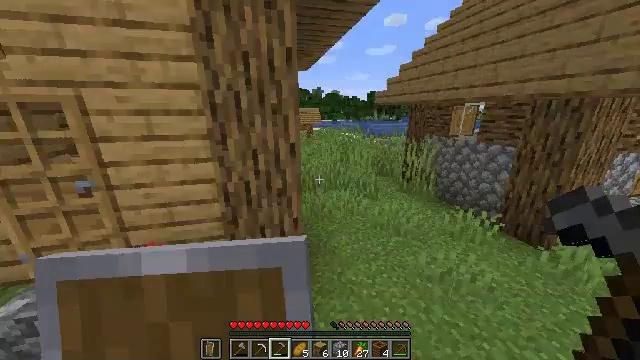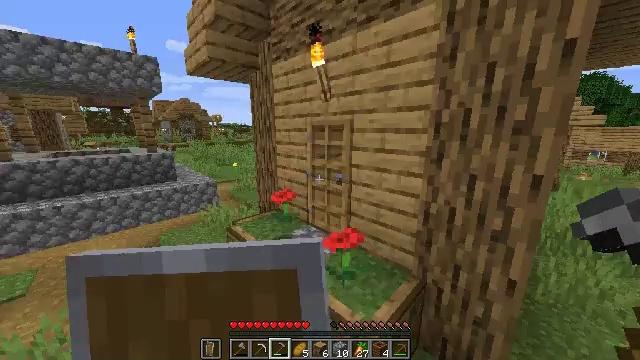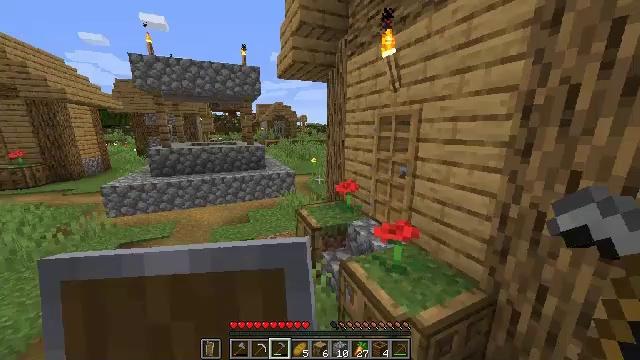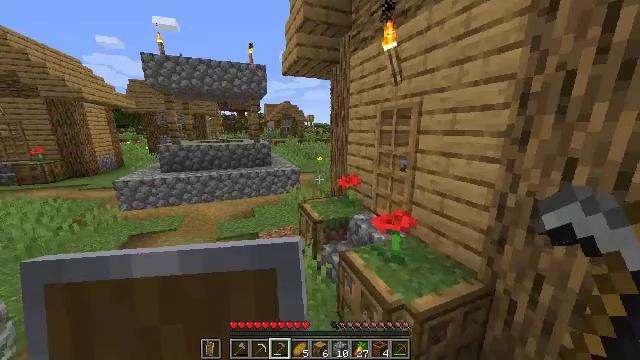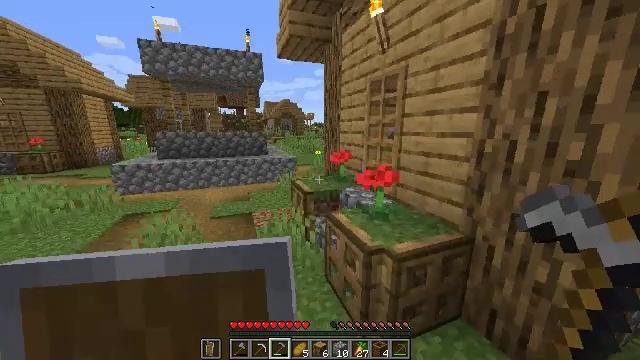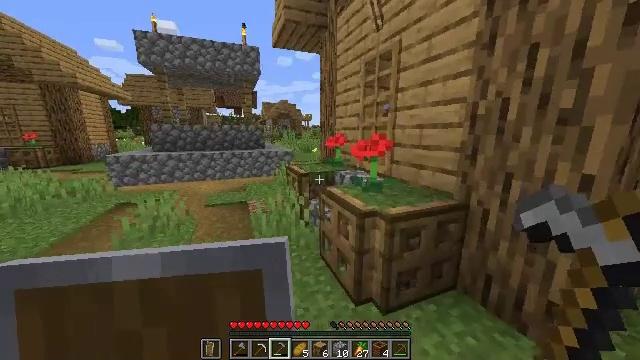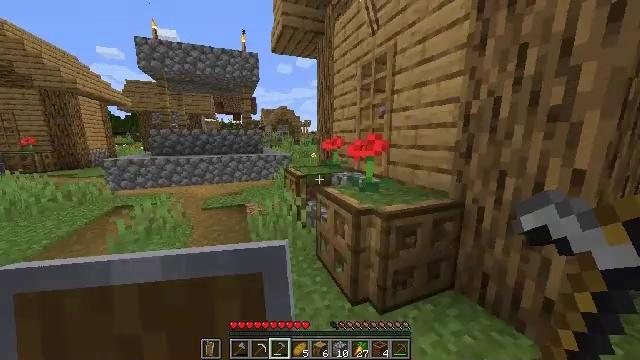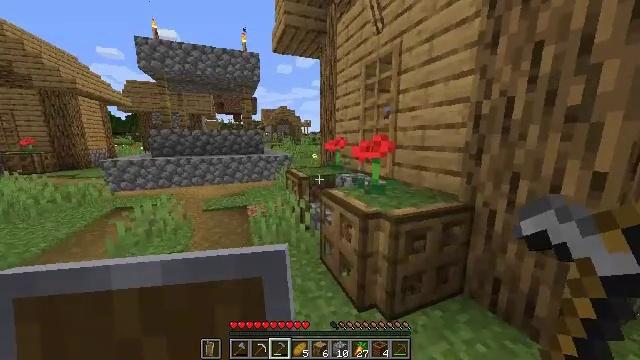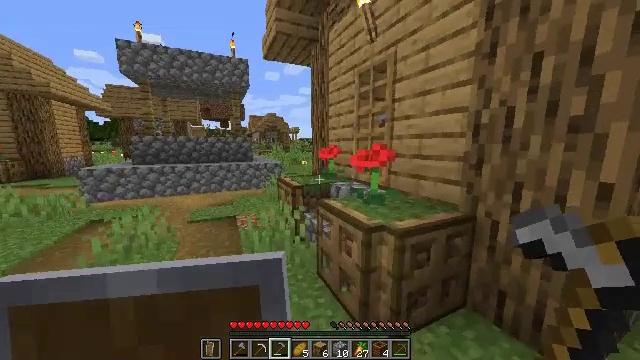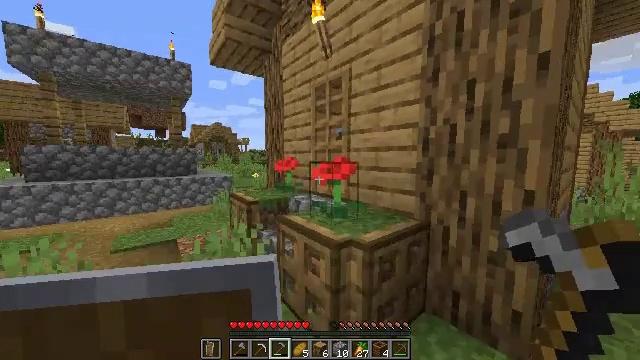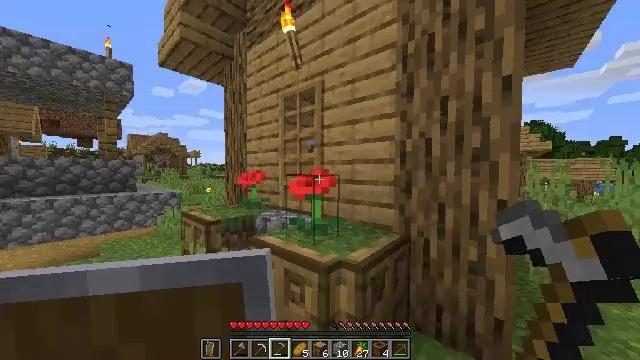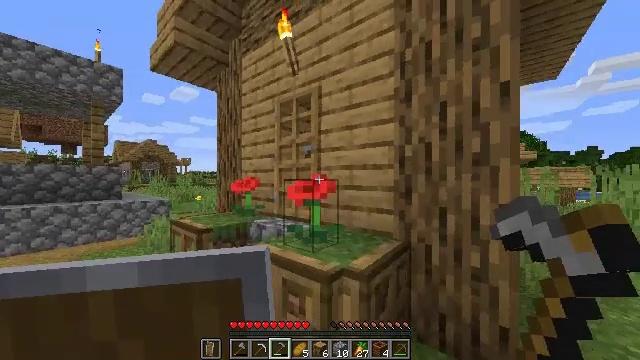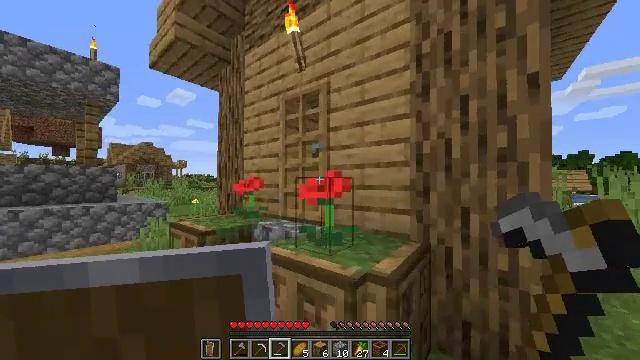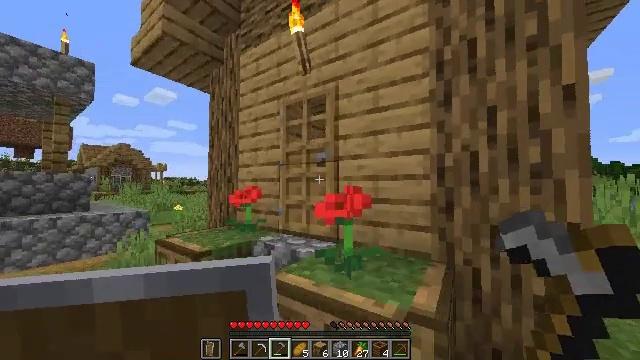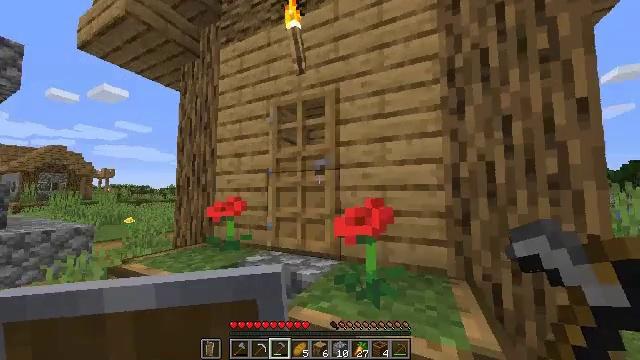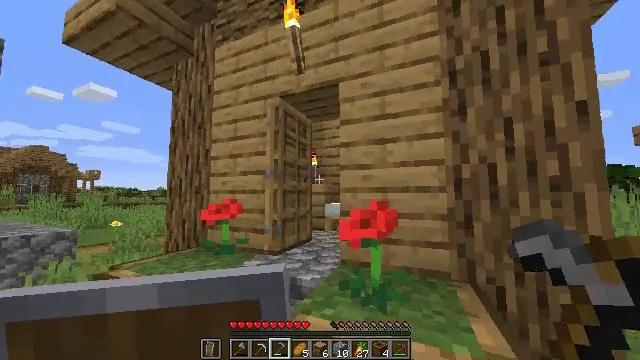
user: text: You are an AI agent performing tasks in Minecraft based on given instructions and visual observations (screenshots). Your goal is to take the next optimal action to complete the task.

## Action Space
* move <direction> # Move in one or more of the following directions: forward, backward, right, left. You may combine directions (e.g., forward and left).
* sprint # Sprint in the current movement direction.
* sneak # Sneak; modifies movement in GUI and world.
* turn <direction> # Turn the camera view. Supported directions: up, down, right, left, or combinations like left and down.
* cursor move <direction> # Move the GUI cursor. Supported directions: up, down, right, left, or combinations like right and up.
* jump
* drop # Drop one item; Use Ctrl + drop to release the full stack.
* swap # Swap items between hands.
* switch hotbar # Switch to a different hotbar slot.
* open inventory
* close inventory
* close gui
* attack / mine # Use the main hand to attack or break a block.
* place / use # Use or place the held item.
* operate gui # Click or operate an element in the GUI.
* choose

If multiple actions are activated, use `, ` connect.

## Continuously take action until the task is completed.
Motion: motion action
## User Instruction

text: Remove the existing composter.
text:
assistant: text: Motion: move forward, sprint, turn left and up
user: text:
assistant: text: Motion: move forward, sprint, turn left
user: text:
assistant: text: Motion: move forward and move left, sprint, turn left
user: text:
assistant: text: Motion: move forward and move left, sprint
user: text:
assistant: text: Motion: move forward and move left, sprint
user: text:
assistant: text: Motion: move forward and move left, sprint, turn up
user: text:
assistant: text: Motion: move forward and move left, sprint
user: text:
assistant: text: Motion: move forward and move left, sprint, turn right and up
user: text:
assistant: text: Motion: move forward and move left, sprint, turn right and up
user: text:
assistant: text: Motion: move forward and move left, sprint, turn right and up
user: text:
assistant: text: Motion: move forward and move left, sprint, turn right and up
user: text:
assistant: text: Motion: move forward and move left, sprint, turn up
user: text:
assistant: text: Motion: move forward and move left, sprint, turn right and up
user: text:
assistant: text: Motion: move forward and move left, sprint, turn right and up
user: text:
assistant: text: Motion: move forward and move left, sprint, turn right, use / place
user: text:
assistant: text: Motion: move forward and move left, sprint, use / place
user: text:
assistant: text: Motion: move forward, sprint, use / place
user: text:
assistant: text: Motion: move forward, sprint, turn right
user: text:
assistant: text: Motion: move forward, sprint, turn right
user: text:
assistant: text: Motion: move forward, sprint, turn right
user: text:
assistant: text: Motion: move forward, sprint, turn right
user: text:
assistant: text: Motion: move forward, sprint, turn right and down
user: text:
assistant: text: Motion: move forward, sprint, turn right and down
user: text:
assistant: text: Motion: move forward, sprint, turn right and down
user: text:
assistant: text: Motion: move forward, sprint, turn right and down
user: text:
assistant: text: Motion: move forward and move right, sprint, turn right and down
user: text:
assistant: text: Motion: move forward and move right, sprint, turn down
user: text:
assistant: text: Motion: move forward and move right, sprint, turn left and down
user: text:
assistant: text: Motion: move forward and move right, sprint, turn left and down
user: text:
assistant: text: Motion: move forward, sprint, turn left